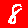
Digit: 8